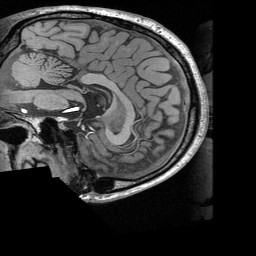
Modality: T1w
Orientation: sagittal